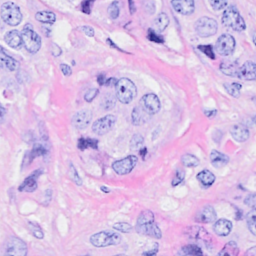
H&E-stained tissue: Breast